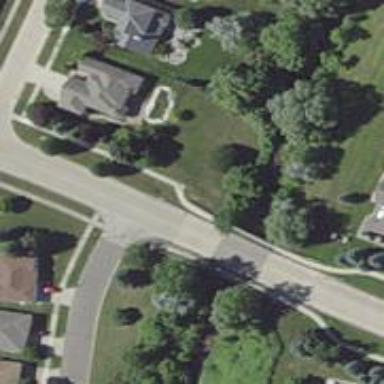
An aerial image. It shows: Residential road with asphalt surface and bridge. The road has separate sidewalk.